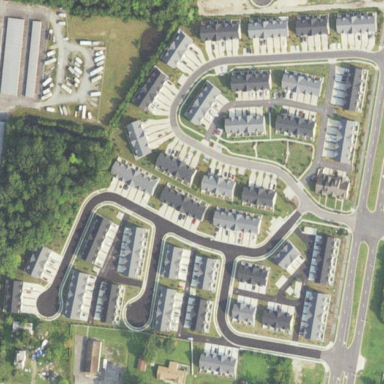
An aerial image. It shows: Condominium within residential area.